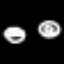
Label: donut